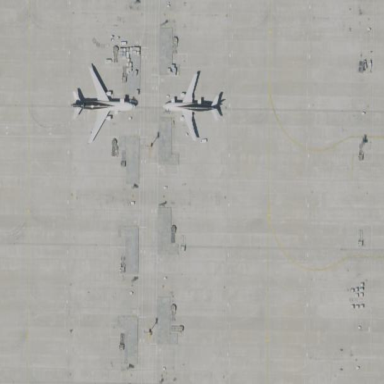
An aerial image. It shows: Apron at the airport.